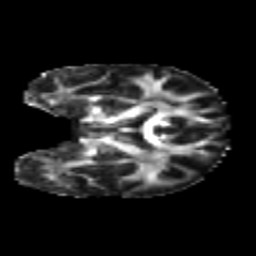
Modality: FA
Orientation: coronal
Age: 29
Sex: male
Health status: healthy